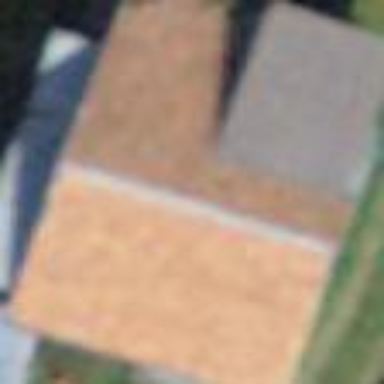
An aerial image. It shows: Rural barn.